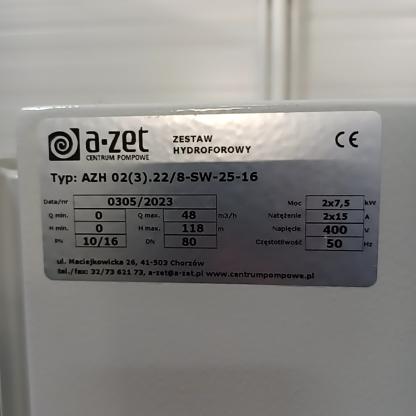
Klasa: tabliczka-znamionowa